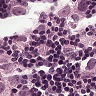
Metastatic tissue present: yes